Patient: sex F, age 33
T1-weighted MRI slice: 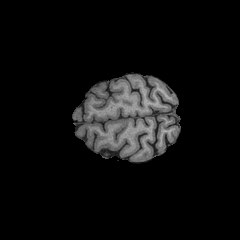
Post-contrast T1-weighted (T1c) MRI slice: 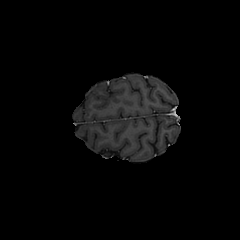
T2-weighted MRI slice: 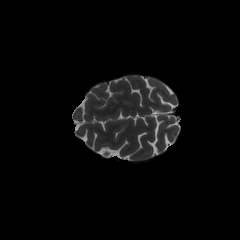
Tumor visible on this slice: no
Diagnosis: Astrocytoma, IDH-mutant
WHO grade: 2